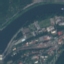
Land use / land cover class: River